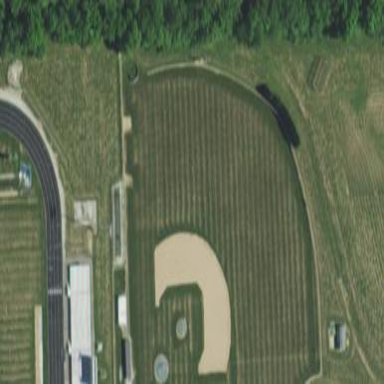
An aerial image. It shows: Baseball pitch for leisure land activities.